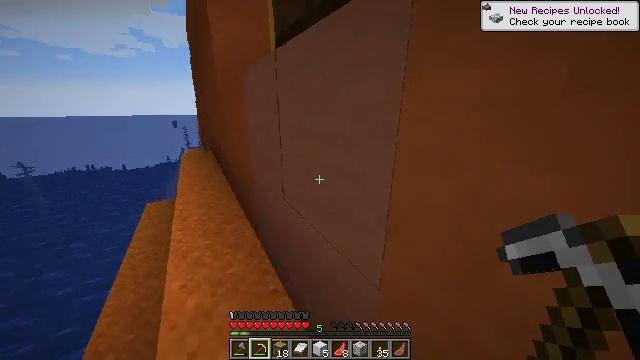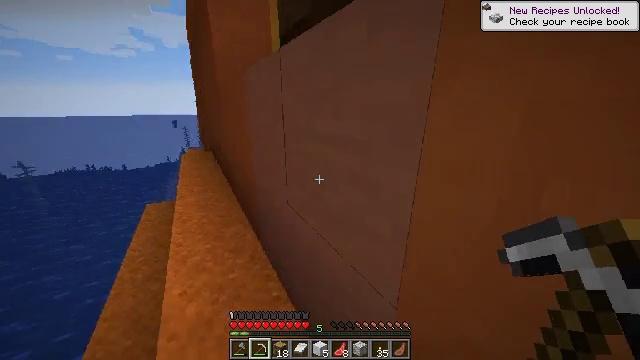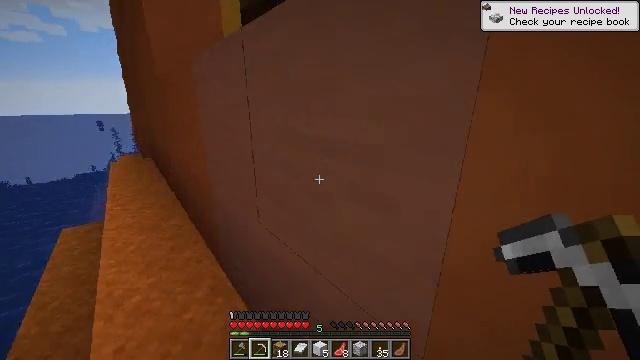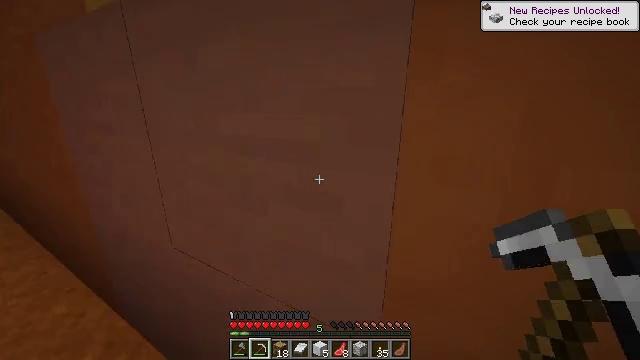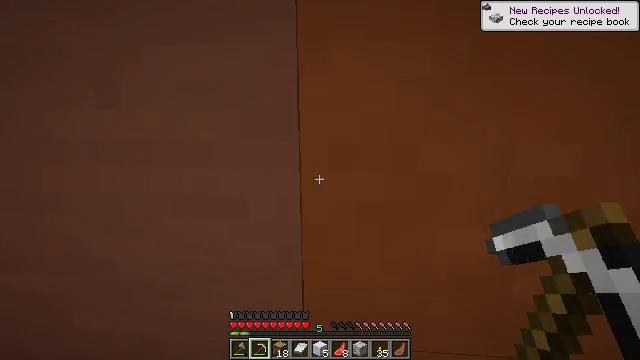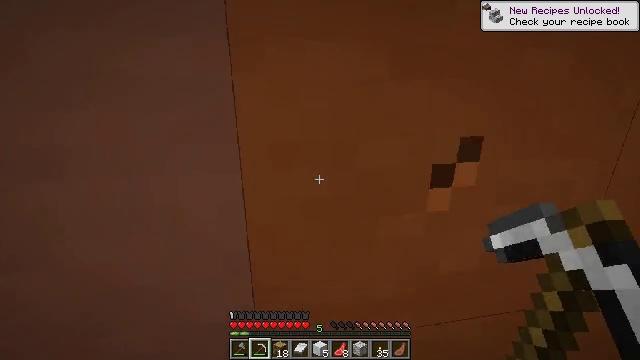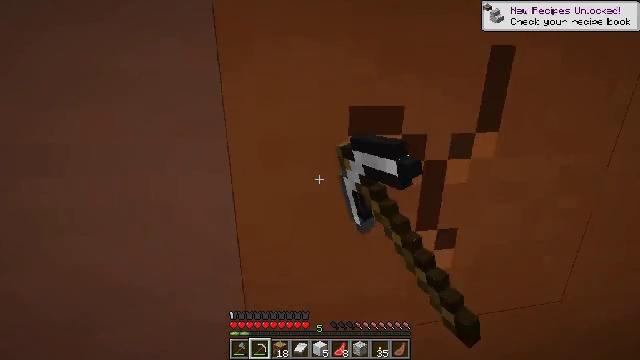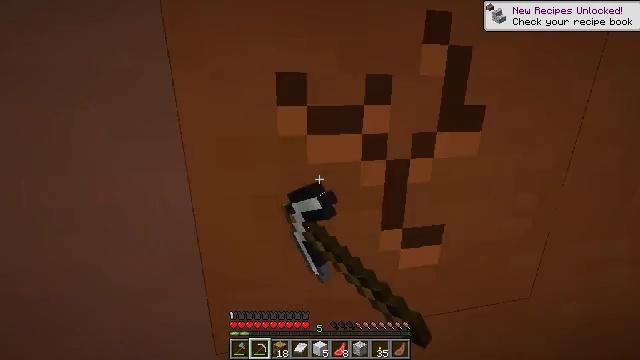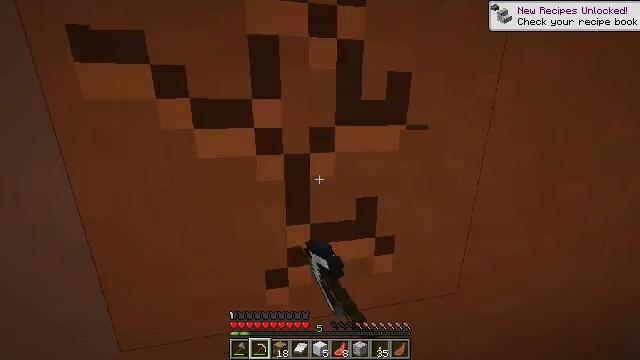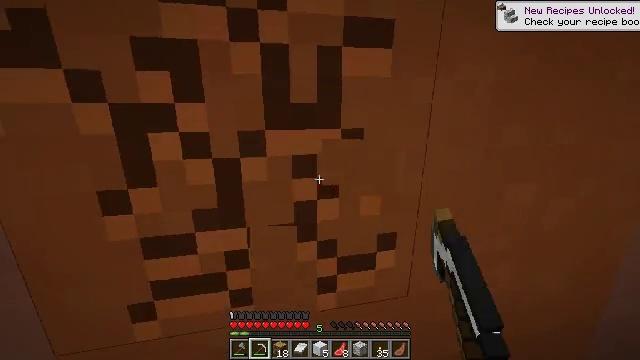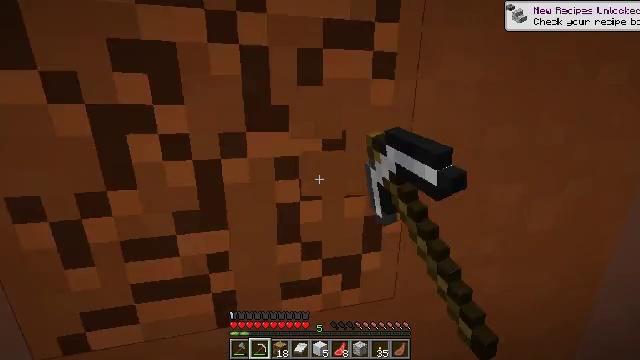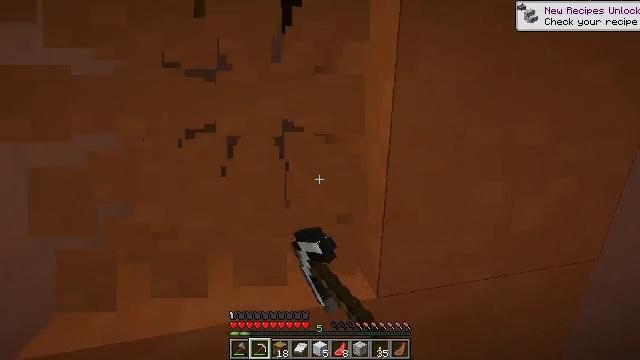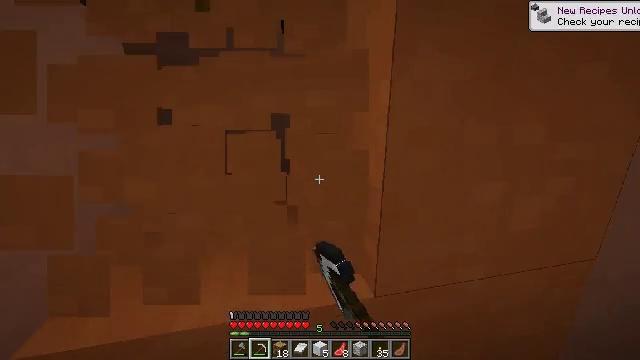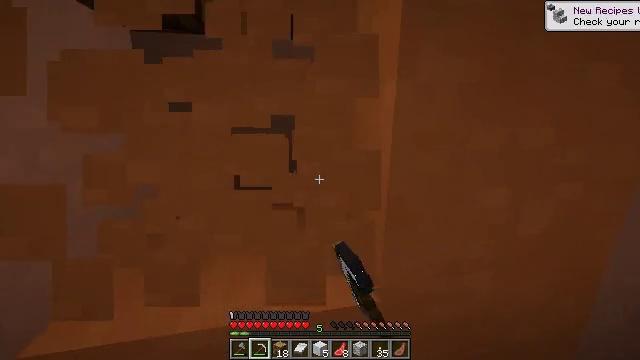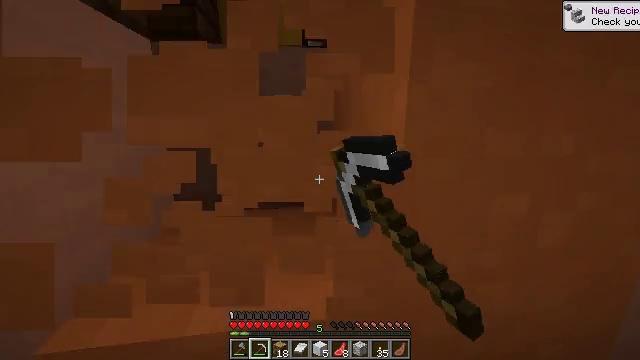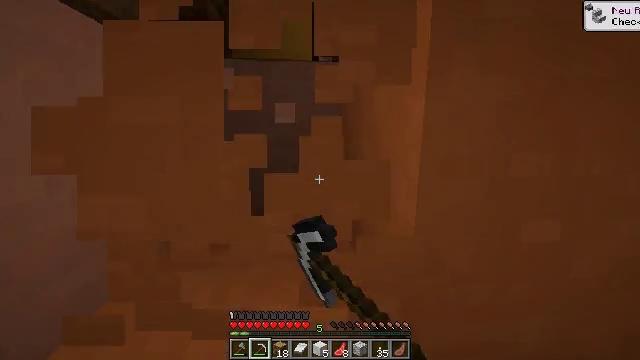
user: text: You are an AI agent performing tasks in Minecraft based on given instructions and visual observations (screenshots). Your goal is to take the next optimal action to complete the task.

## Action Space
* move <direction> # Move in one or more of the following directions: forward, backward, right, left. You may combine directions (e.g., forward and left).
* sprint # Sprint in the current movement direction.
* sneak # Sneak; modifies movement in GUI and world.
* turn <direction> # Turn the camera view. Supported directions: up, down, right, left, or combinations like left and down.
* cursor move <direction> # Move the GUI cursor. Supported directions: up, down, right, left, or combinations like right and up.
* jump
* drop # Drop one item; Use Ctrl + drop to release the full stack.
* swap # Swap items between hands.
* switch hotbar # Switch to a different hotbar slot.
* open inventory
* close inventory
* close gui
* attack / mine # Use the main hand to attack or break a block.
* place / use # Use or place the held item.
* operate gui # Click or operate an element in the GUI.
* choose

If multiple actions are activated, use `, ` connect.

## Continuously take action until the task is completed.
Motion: motion action
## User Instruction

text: Gather orange terracotta blocks.
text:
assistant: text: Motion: no_op
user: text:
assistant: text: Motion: turn right
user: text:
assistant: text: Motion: turn right
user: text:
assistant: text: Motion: turn right
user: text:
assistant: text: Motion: turn right, attack / mine
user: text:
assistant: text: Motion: move right, attack / mine
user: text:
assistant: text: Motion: move right, turn right, attack / mine
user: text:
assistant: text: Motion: move right, attack / mine
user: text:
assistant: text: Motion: attack / mine
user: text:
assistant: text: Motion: attack / mine
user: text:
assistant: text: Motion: attack / mine
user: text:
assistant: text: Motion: attack / mine
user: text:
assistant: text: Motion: turn left, attack / mine
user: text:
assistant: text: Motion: turn left and up, attack / mine
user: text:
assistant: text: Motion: move forward, turn left and up, attack / mine
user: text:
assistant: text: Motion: attack / mine